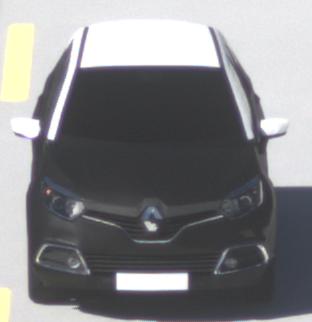
Make: Renault
Model: Captur ENERGY TCe 90
Detailed model: Captur (I)
Model produced from: 2013/06
Model produced until: 2015/05
Doors: 5
Color: black
Road condition: dry road
Daytime: midday
Contrast: high contrast